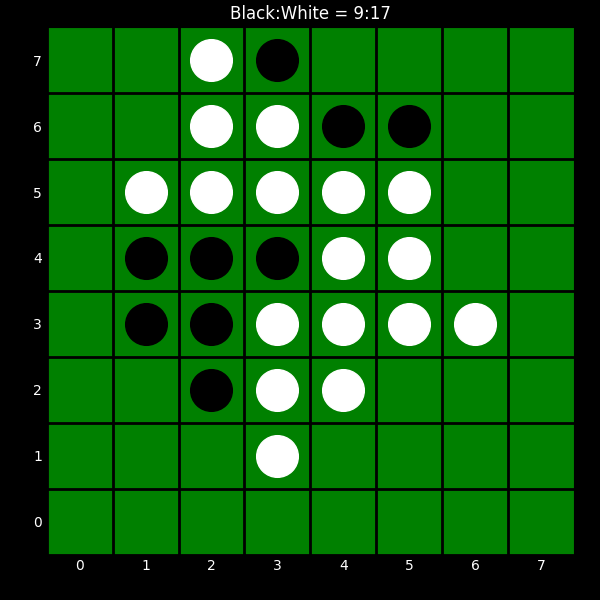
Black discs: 9
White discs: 17